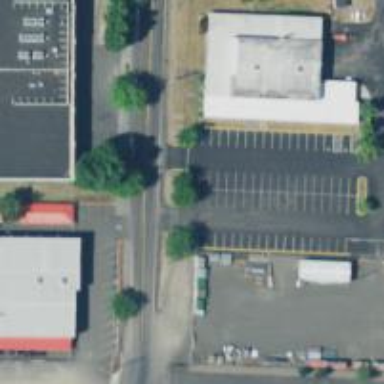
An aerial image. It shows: Parking space.